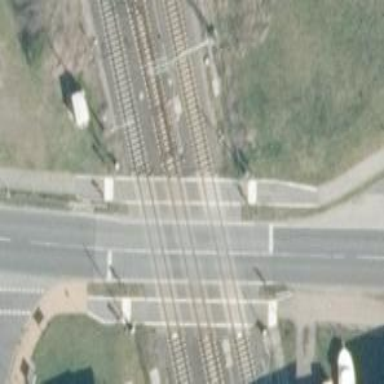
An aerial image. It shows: Railway track with contact lines for electrification.